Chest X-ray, PA view. Patient: 30 years old, sex M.
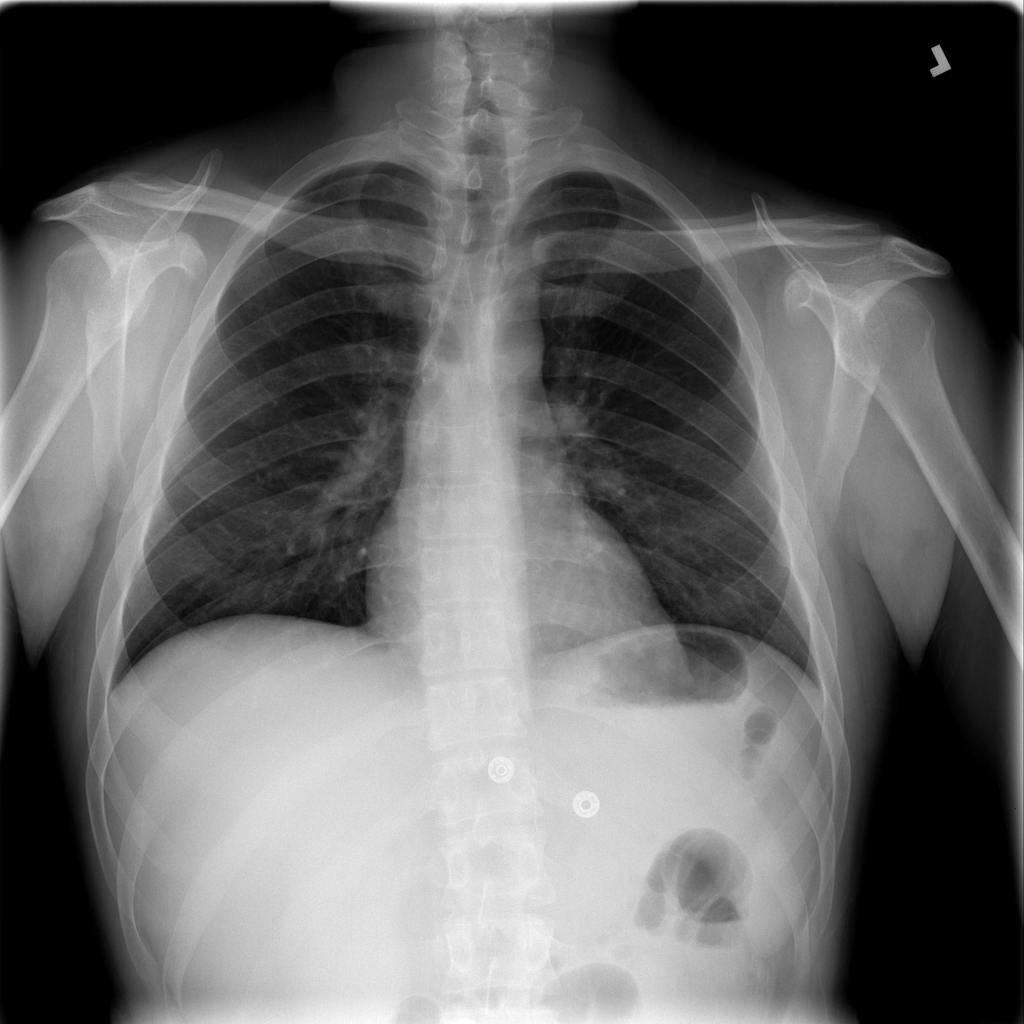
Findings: Infiltration